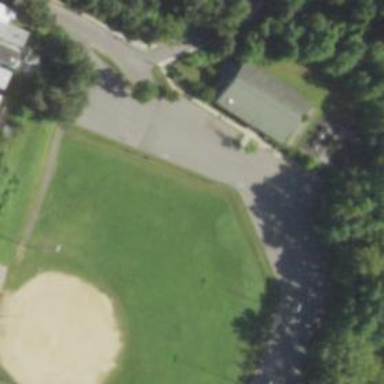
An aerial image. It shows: Baseball pitch for leisure land.